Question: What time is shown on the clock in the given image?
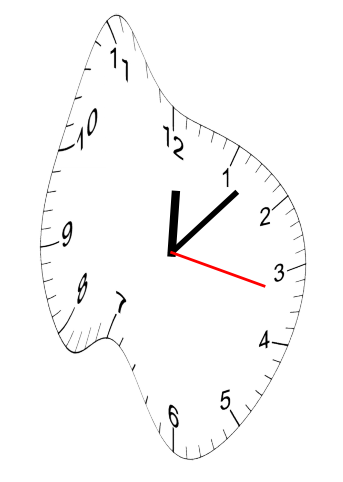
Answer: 12:07:17